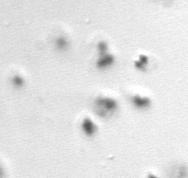
Label: Phaeocystis